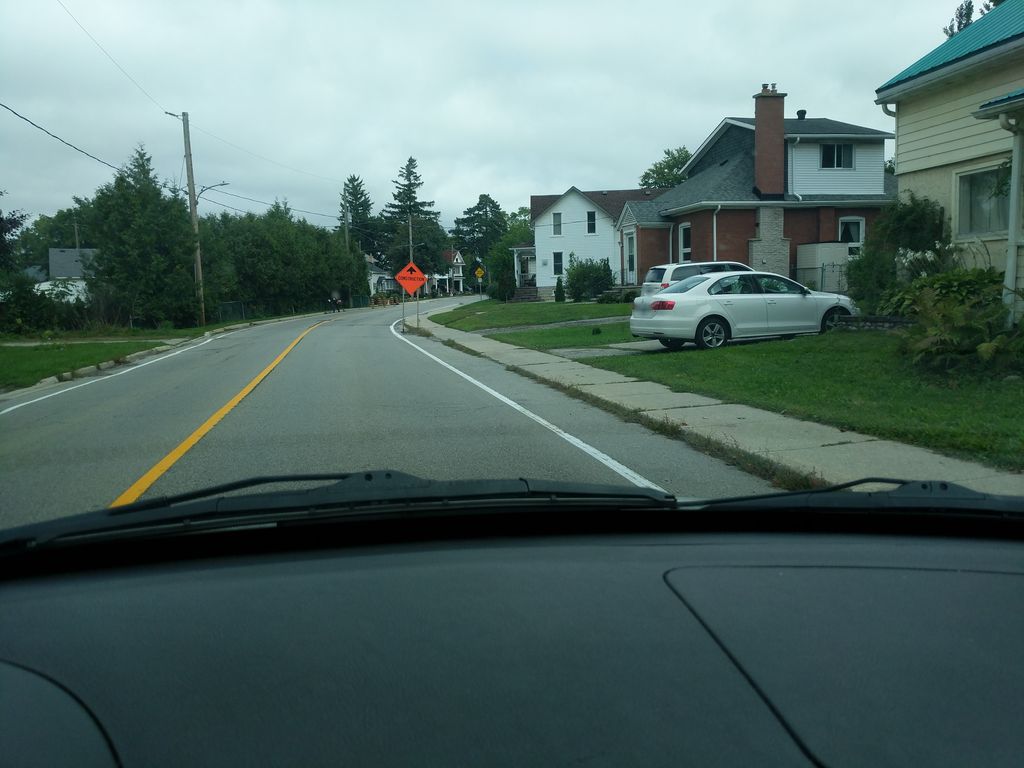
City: kitchener-waterloo